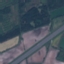
Land use / land cover class: Highway